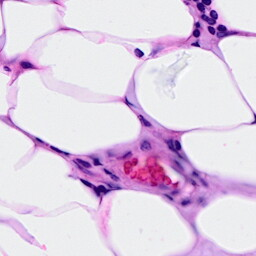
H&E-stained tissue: Breast